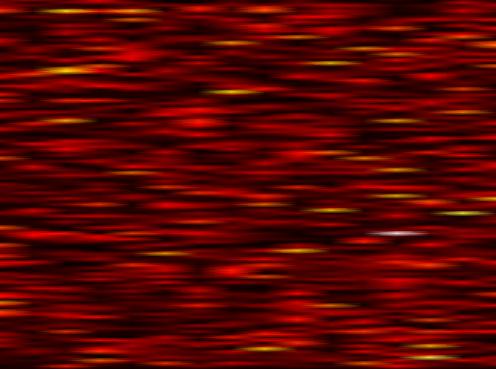
Label: FBMC